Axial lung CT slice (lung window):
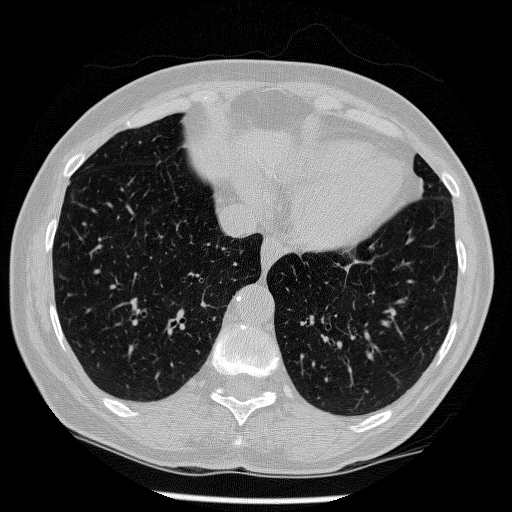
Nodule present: no